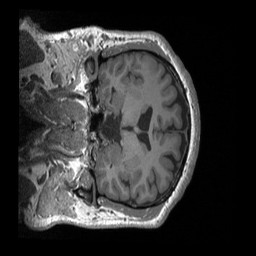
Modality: T1w
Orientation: coronal
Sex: male
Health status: ill
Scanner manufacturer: siemens
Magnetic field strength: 3 T
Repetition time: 1.66 s
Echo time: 0.00254 s